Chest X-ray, AP view. Patient: 44 years old, sex F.
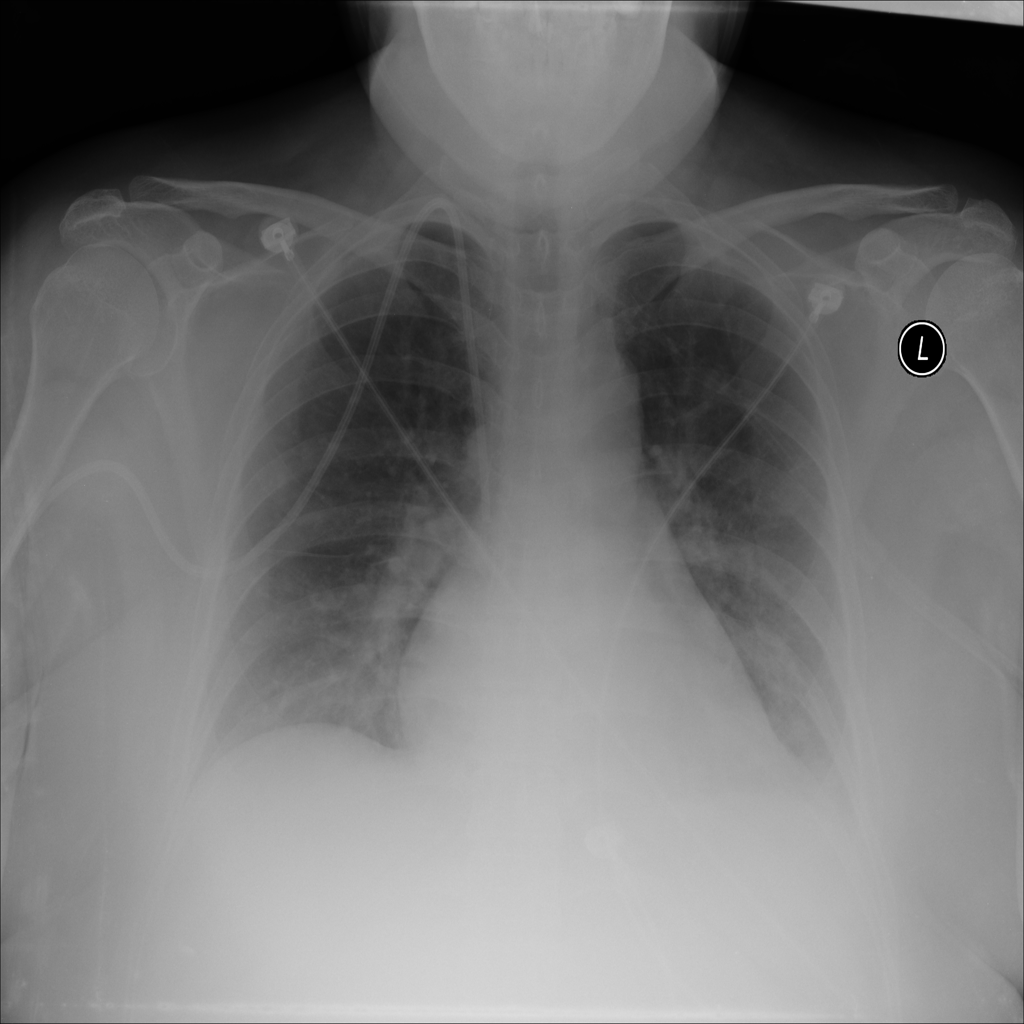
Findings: No Finding